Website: lowes
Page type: billing-address
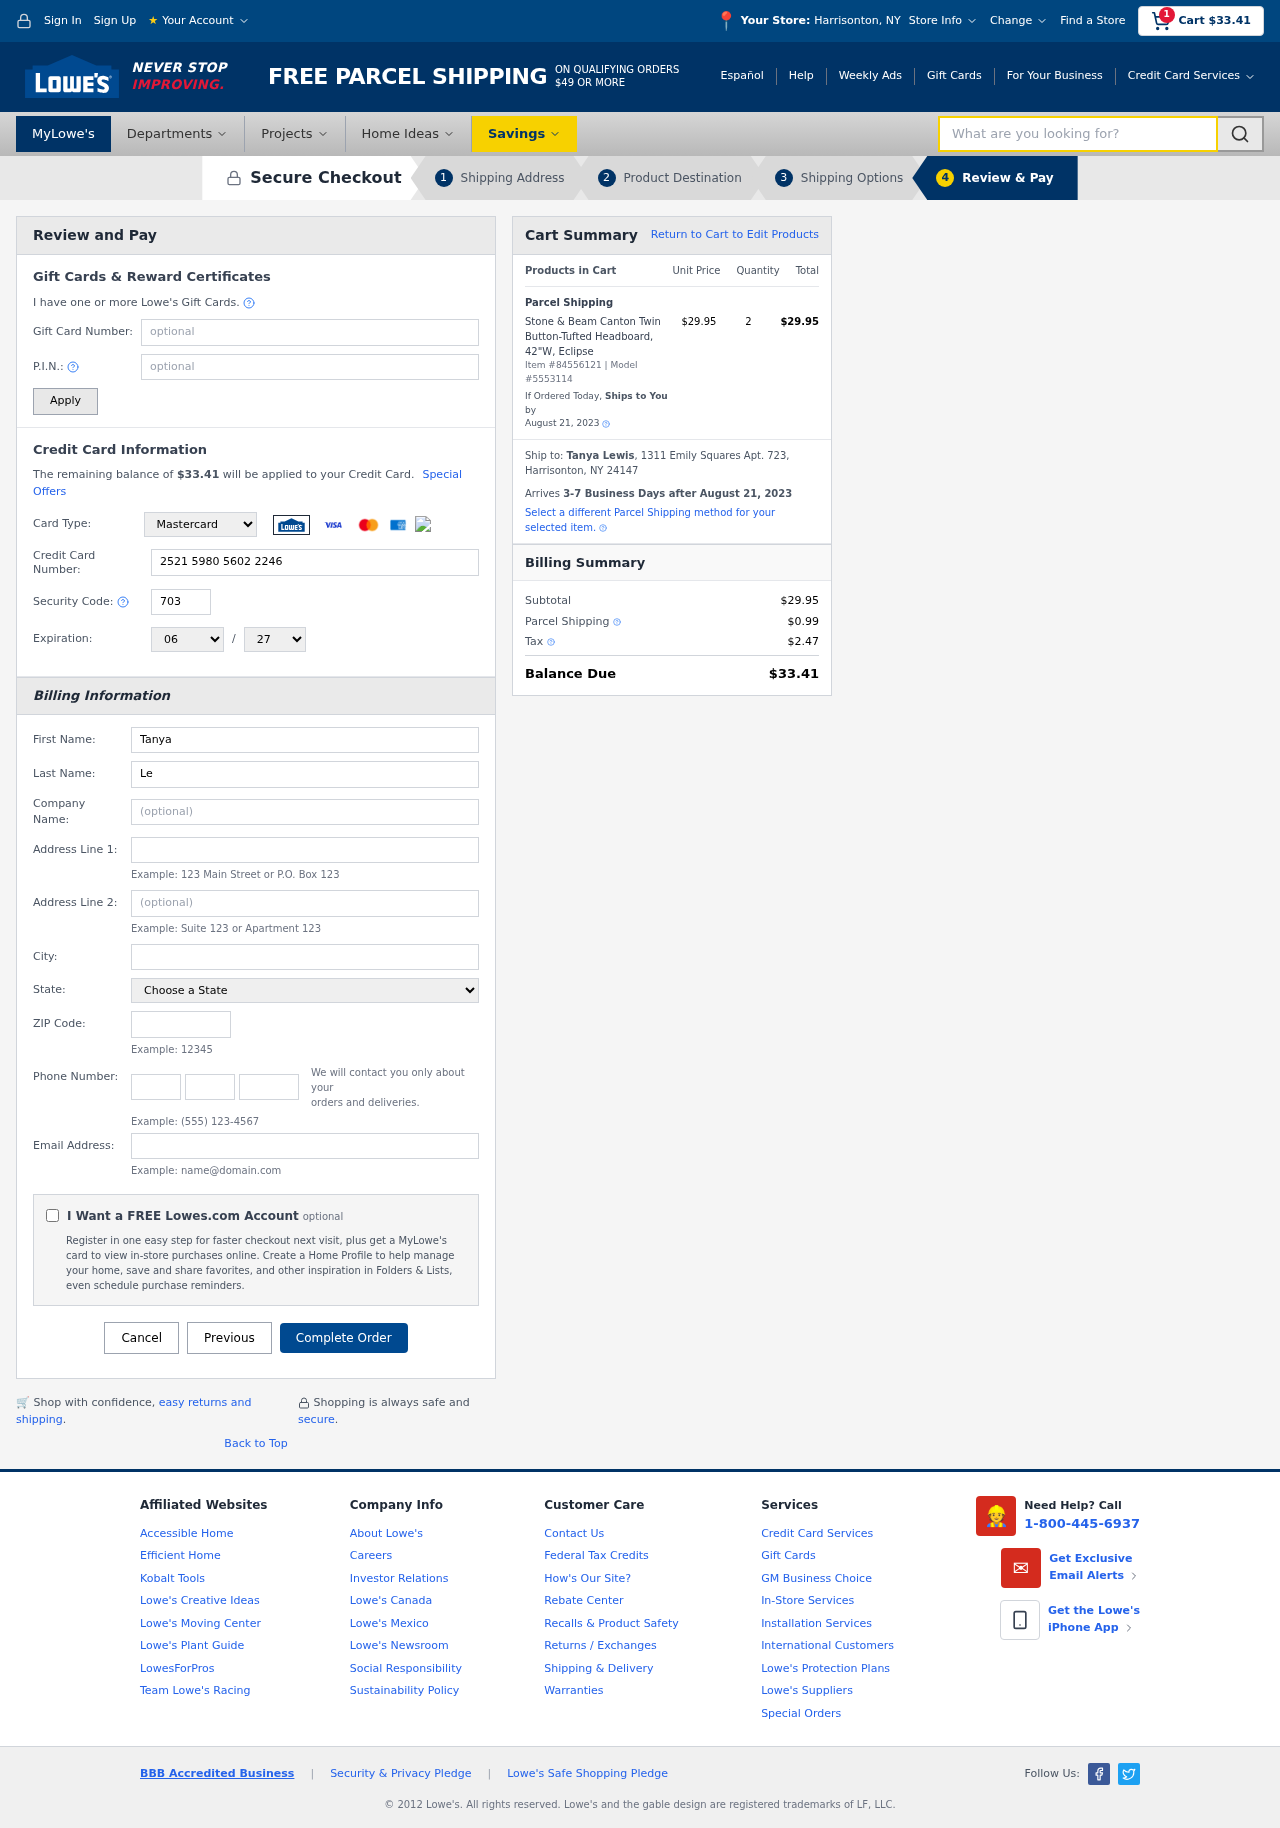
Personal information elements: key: PII_CARD_CVV
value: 703
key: PII_CARD_EXPIRY_MONTH
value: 06
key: PII_CARD_EXPIRY_YEAR
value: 27
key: PII_CARD_NUMBER
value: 2521 5980 5602 2246
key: PII_CARD_TYPE
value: Mastercard
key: PII_CITY
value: Harrisonton
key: PII_CITY_STATE
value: Harrisonton, NY
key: PII_EMAIL
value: tanya.lewis@gmail.com
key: PII_FIRSTNAME
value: Tanya
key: PII_FULLNAME
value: Tanya Lewis
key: PII_LASTNAME
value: Lewis
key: PII_PHONE_AREA
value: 492
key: PII_PHONE_PREFIX
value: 634
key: PII_PHONE_SUFFIX
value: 3714
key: PII_POSTCODE
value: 24147
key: PII_STATE
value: New York
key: PII_STREET
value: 1311 Emily Squares Apt. 723
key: PII_STREET2
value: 9547 White Burgs
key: PII_CITY_STATE_ZIP
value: Harrisonton, NY 24147
Product elements: key: PRODUCT1_NAME
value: Stone & Beam Canton Twin Button-Tufted Headboard, 42"W, Eclipse
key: PRODUCT1_PRICE
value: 29.95
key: PRODUCT1_QUANTITY
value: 2
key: PRODUCT_ITEM_NUMBER
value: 84556121
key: PRODUCT_MODEL_NUMBER
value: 5553114
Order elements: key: ORDER_SUBTOTAL
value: $33.41
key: ORDER_TOTAL
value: $33.41
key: ORDER_SHIPPING_DATE
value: August 21, 2023
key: ORDER_SUBTOTAL
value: $29.95
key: ORDER_DELIVERY_DATE
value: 3-7 Business Days after August 21, 2023
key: ORDER_SHIPPING_DATE2
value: August 21, 2023
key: ORDER_SUBTOTAL2
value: $29.95
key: ORDER_SHIPPING_COST
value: $0.99
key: ORDER_TAX
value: $2.47
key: ORDER_TOTAL2
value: $33.41
Search elements: key: HEADER_SEARCH
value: What are you looking for?